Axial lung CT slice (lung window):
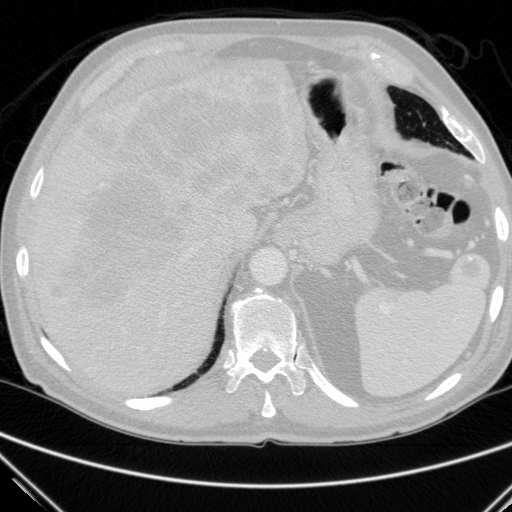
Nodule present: no